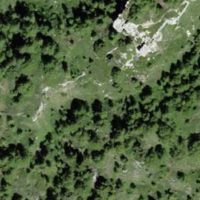
EUNIS habitat code: 43
Species observed at this site:
Strix aluco